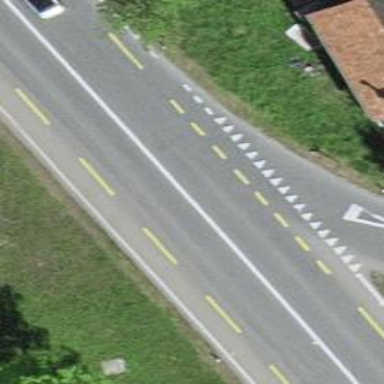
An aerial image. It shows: Primary road with asphalt surface and designated cycle lane.